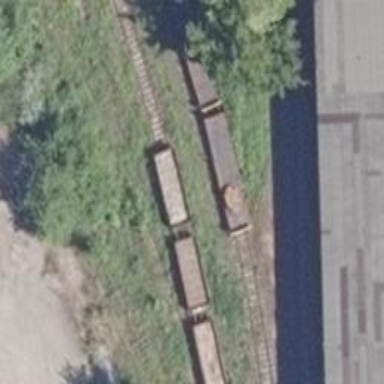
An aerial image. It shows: Railway spur service.